Field crop: maize
Growth stage: 2
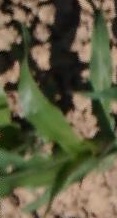
Species: maize